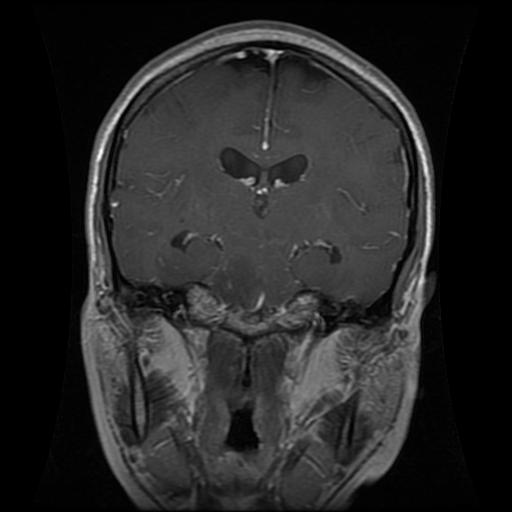
Label: glioma